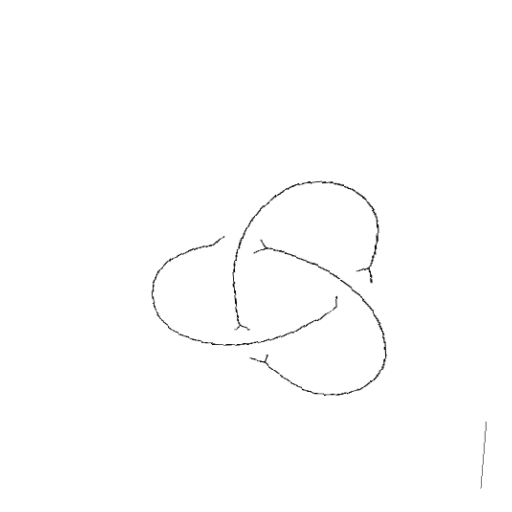
Crossing number: 3